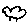
Label: bird